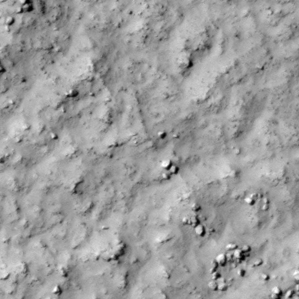
Label: non_frost